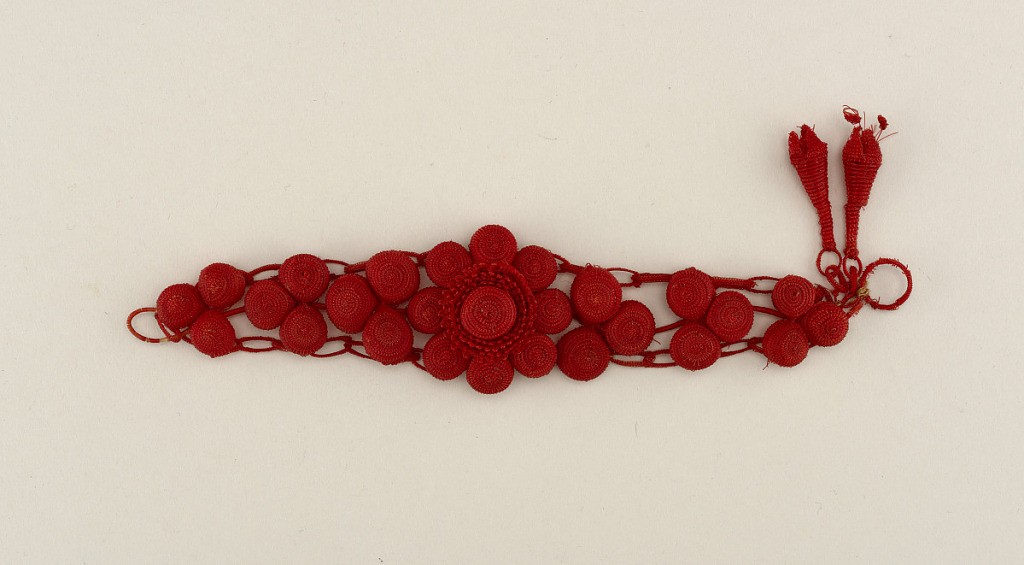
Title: Bracelet
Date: ca. 1830
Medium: Dyed horsehair
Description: A red colored bracelet made of weaved balls, with a centered flower, dangling two teardrop shapes at the end. Part of a set.